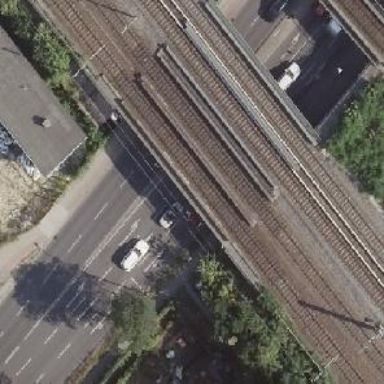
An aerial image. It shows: Bridge over railway with electrified contact lines.